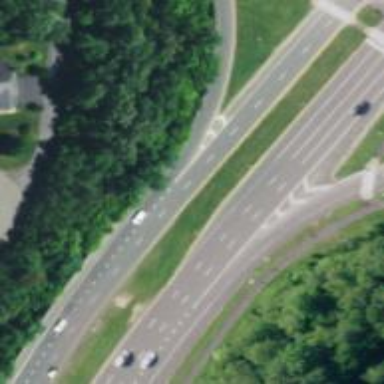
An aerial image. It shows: Trunk link road with asphalt surface.